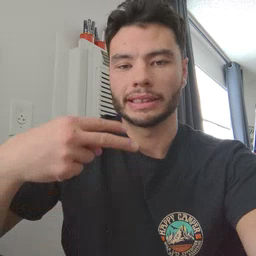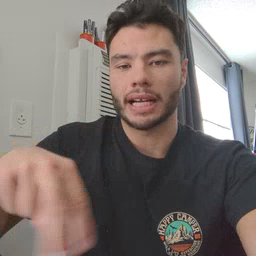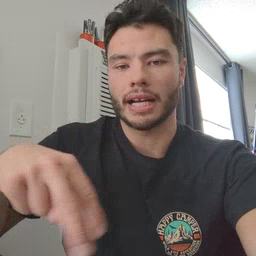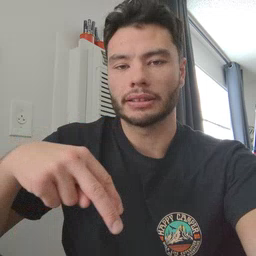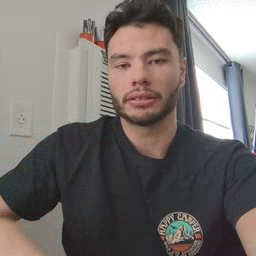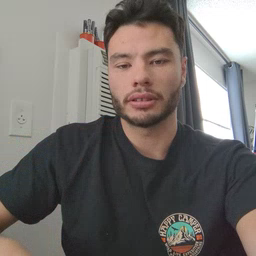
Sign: dance